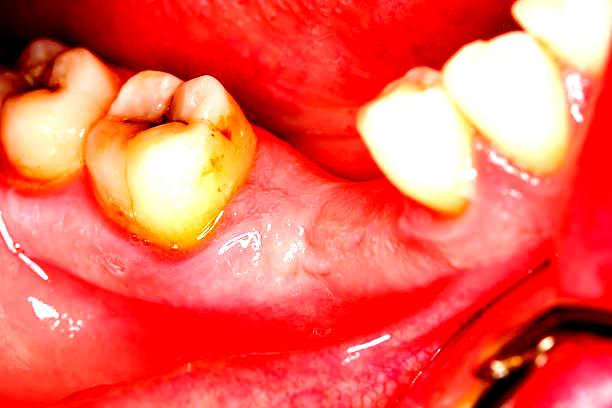
Condition: Gingivitis